Question: I created a solution in visual studio 2008 on windows 7, 64 bit.
It works.
When I move it onto another machine, also win 7, 64 bit, it crashed with almost no information.
The original issue was this:
<URL>
I then implemented this solution:
<URL>
However, now my issue is that when I run the executable on a different machine, the program is crashing immediately with the following information:
'''
Description:
Stopped working
Problem signature:
Problem Event Name: APPCRASH
Application Name: EmailSalesVolumeSolution.exe
Application Version: 1.0.0.0
Application Timestamp: 508064dd
Fault Module Name: KERNELBASE.dll
Fault Module Version: 6.1.7601.17932
Fault Module Timestamp: 503285c2
Exception Code: e0434f4d
Exception Offset: 000000000000caed
OS Version: 6.1.7601.2.1.0.256.48
Locale ID: 1033
Read our privacy statement online:
http://go.microsoft.com/fwlink/?linkid=104288&clcid=0x0409
If the online privacy statement is not available, please read our privacy statement offline:
C:\Windows\system32\en-US\erofflps.txt
'''
I wrapped the code in a 'try/catch', and still did not get a proper error message:
'''
static void Main()
{
try
{
EnvDTE80.DTE2 dte;
object obj = null;
System.Type t = null;
// Get the ProgID for DTE 8.0.
t = System.Type.GetTypeFromProgID("VisualStudio.DTE.9.0",
true);
// Create a new instance of the IDE.
obj = System.Activator.CreateInstance(t, true);
// Cast the instance to DTE2 and assign to variable dte.
dte = (EnvDTE80.DTE2)obj;
// Register the IOleMessageFilter to handle any threading
// errors.
MessageFilter.Register();
// Display the Visual Studio IDE.
dte.MainWindow.Activate();
Application.EnableVisualStyles();
Application.SetCompatibleTextRenderingDefault(false);
Application.Run(new Form1());
// For example, get a reference to the solution2 object
// and do what you like with it.
// All done, so shut down the IDE...
dte.Quit();
// and turn off the IOleMessageFilter.
MessageFilter.Revoke();
}
catch (Exception e)
{
MessageBox.Show(e.ToString());
}
}
'''
I do have some unmanaged code:
'''
using System;
using System.Collections.Generic;
using System.Text;
using EnvDTE;
using EnvDTE80;
using EnvDTE90;
using System.Runtime.InteropServices;
namespace EmailSalesVolumeSolution
{
public class MessageFilter : IOleMessageFilter
{
//
// Class containing the IOleMessageFilter
// thread error-handling functions.
// Start the filter.
public static void Register()
{
IOleMessageFilter newFilter = new MessageFilter();
IOleMessageFilter oldFilter = null;
CoRegisterMessageFilter(newFilter, out oldFilter);
}
// Done with the filter, close it.
public static void Revoke()
{
IOleMessageFilter oldFilter = null;
CoRegisterMessageFilter(null, out oldFilter);
}
//
// IOleMessageFilter functions.
// Handle incoming thread requests.
int IOleMessageFilter.HandleInComingCall(int dwCallType,
System.IntPtr hTaskCaller, int dwTickCount, System.IntPtr
lpInterfaceInfo)
{
//Return the flag SERVERCALL_ISHANDLED.
return 0;
}
// Thread call was rejected, so try again.
int IOleMessageFilter.RetryRejectedCall(System.IntPtr
hTaskCallee, int dwTickCount, int dwRejectType)
{
if (dwRejectType == 2)
// flag = SERVERCALL_RETRYLATER.
{
// Retry the thread call immediately if return >=0 &
// <100.
return 99;
}
// Too busy; cancel call.
return -1;
}
int IOleMessageFilter.MessagePending(System.IntPtr hTaskCallee,
int dwTickCount, int dwPendingType)
{
//Return the flag PENDINGMSG_WAITDEFPROCESS.
return 2;
}
// Implement the IOleMessageFilter interface.
[DllImport("Ole32.dll")]
private static extern int
CoRegisterMessageFilter(IOleMessageFilter newFilter, out
IOleMessageFilter oldFilter);
}
[ComImport(), Guid("<PHONE>-C000-<PHONE>"),
InterfaceTypeAttribute(ComInterfaceType.InterfaceIsIUnknown)]
interface IOleMessageFilter
{
[PreserveSig]
int HandleInComingCall(
int dwCallType,
IntPtr hTaskCaller,
int dwTickCount,
IntPtr lpInterfaceInfo);
[PreserveSig]
int RetryRejectedCall(
IntPtr hTaskCallee,
int dwTickCount,
int dwRejectType);
[PreserveSig]
int MessagePending(
IntPtr hTaskCallee,
int dwTickCount,
int dwPendingType);
}
}
'''
after installing VS 2008 express on the machine that gave me trouble, i am now getting this:

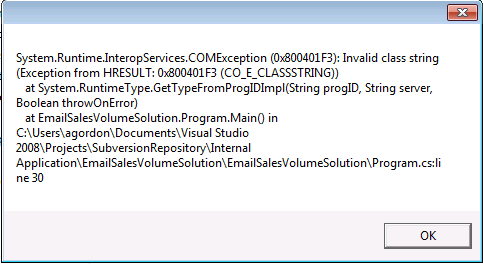
Answer: The only solution that worked was installing Visual studio. As soon as it was installed, I got the exact exception.